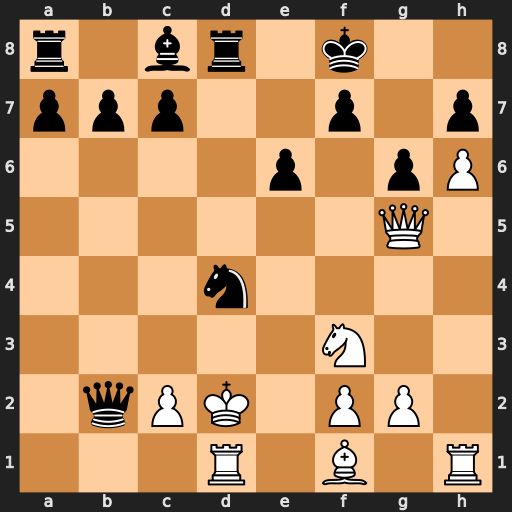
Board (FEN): r1br1k2/ppp2p1p/4p1pP/6Q1/3n4/5N2/1qPK1PP1/3R1B1R
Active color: w
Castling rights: -
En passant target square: -
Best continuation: Qxd8#